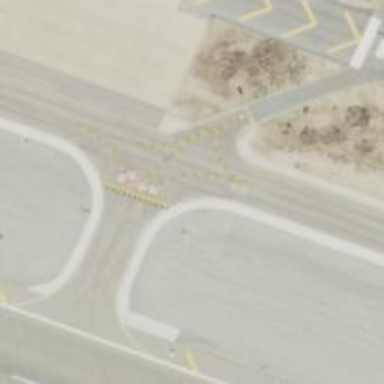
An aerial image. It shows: Image of taxiway at airport.